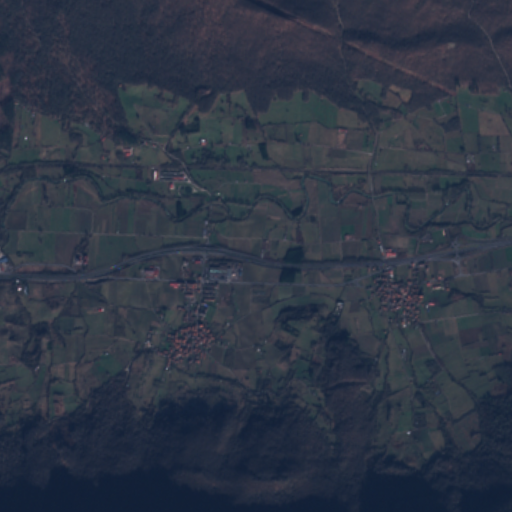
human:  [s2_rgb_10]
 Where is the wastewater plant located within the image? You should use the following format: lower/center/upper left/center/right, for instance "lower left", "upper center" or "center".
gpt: The wastewater plant is located in the center of the image.
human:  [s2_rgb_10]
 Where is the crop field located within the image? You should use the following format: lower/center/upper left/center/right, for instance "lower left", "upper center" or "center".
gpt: There is no crop field in the image.